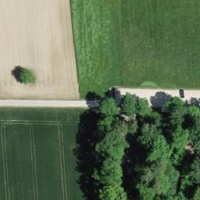
EUNIS habitat code: 25
Species observed at this site:
Hedera helix